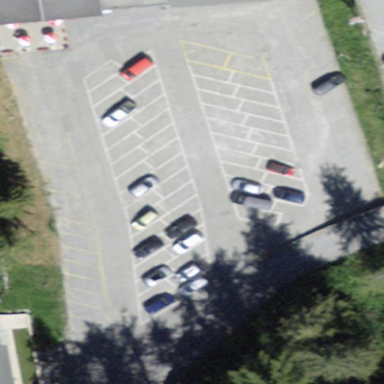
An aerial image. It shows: Parking area with surface.